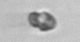
Label: Heterocapsa_rotundata